Interaction volume radius: 5 \u00c5
Interaction volume height: 20 \u00c5
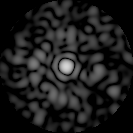
Disorder parameter: 0.8224